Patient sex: F
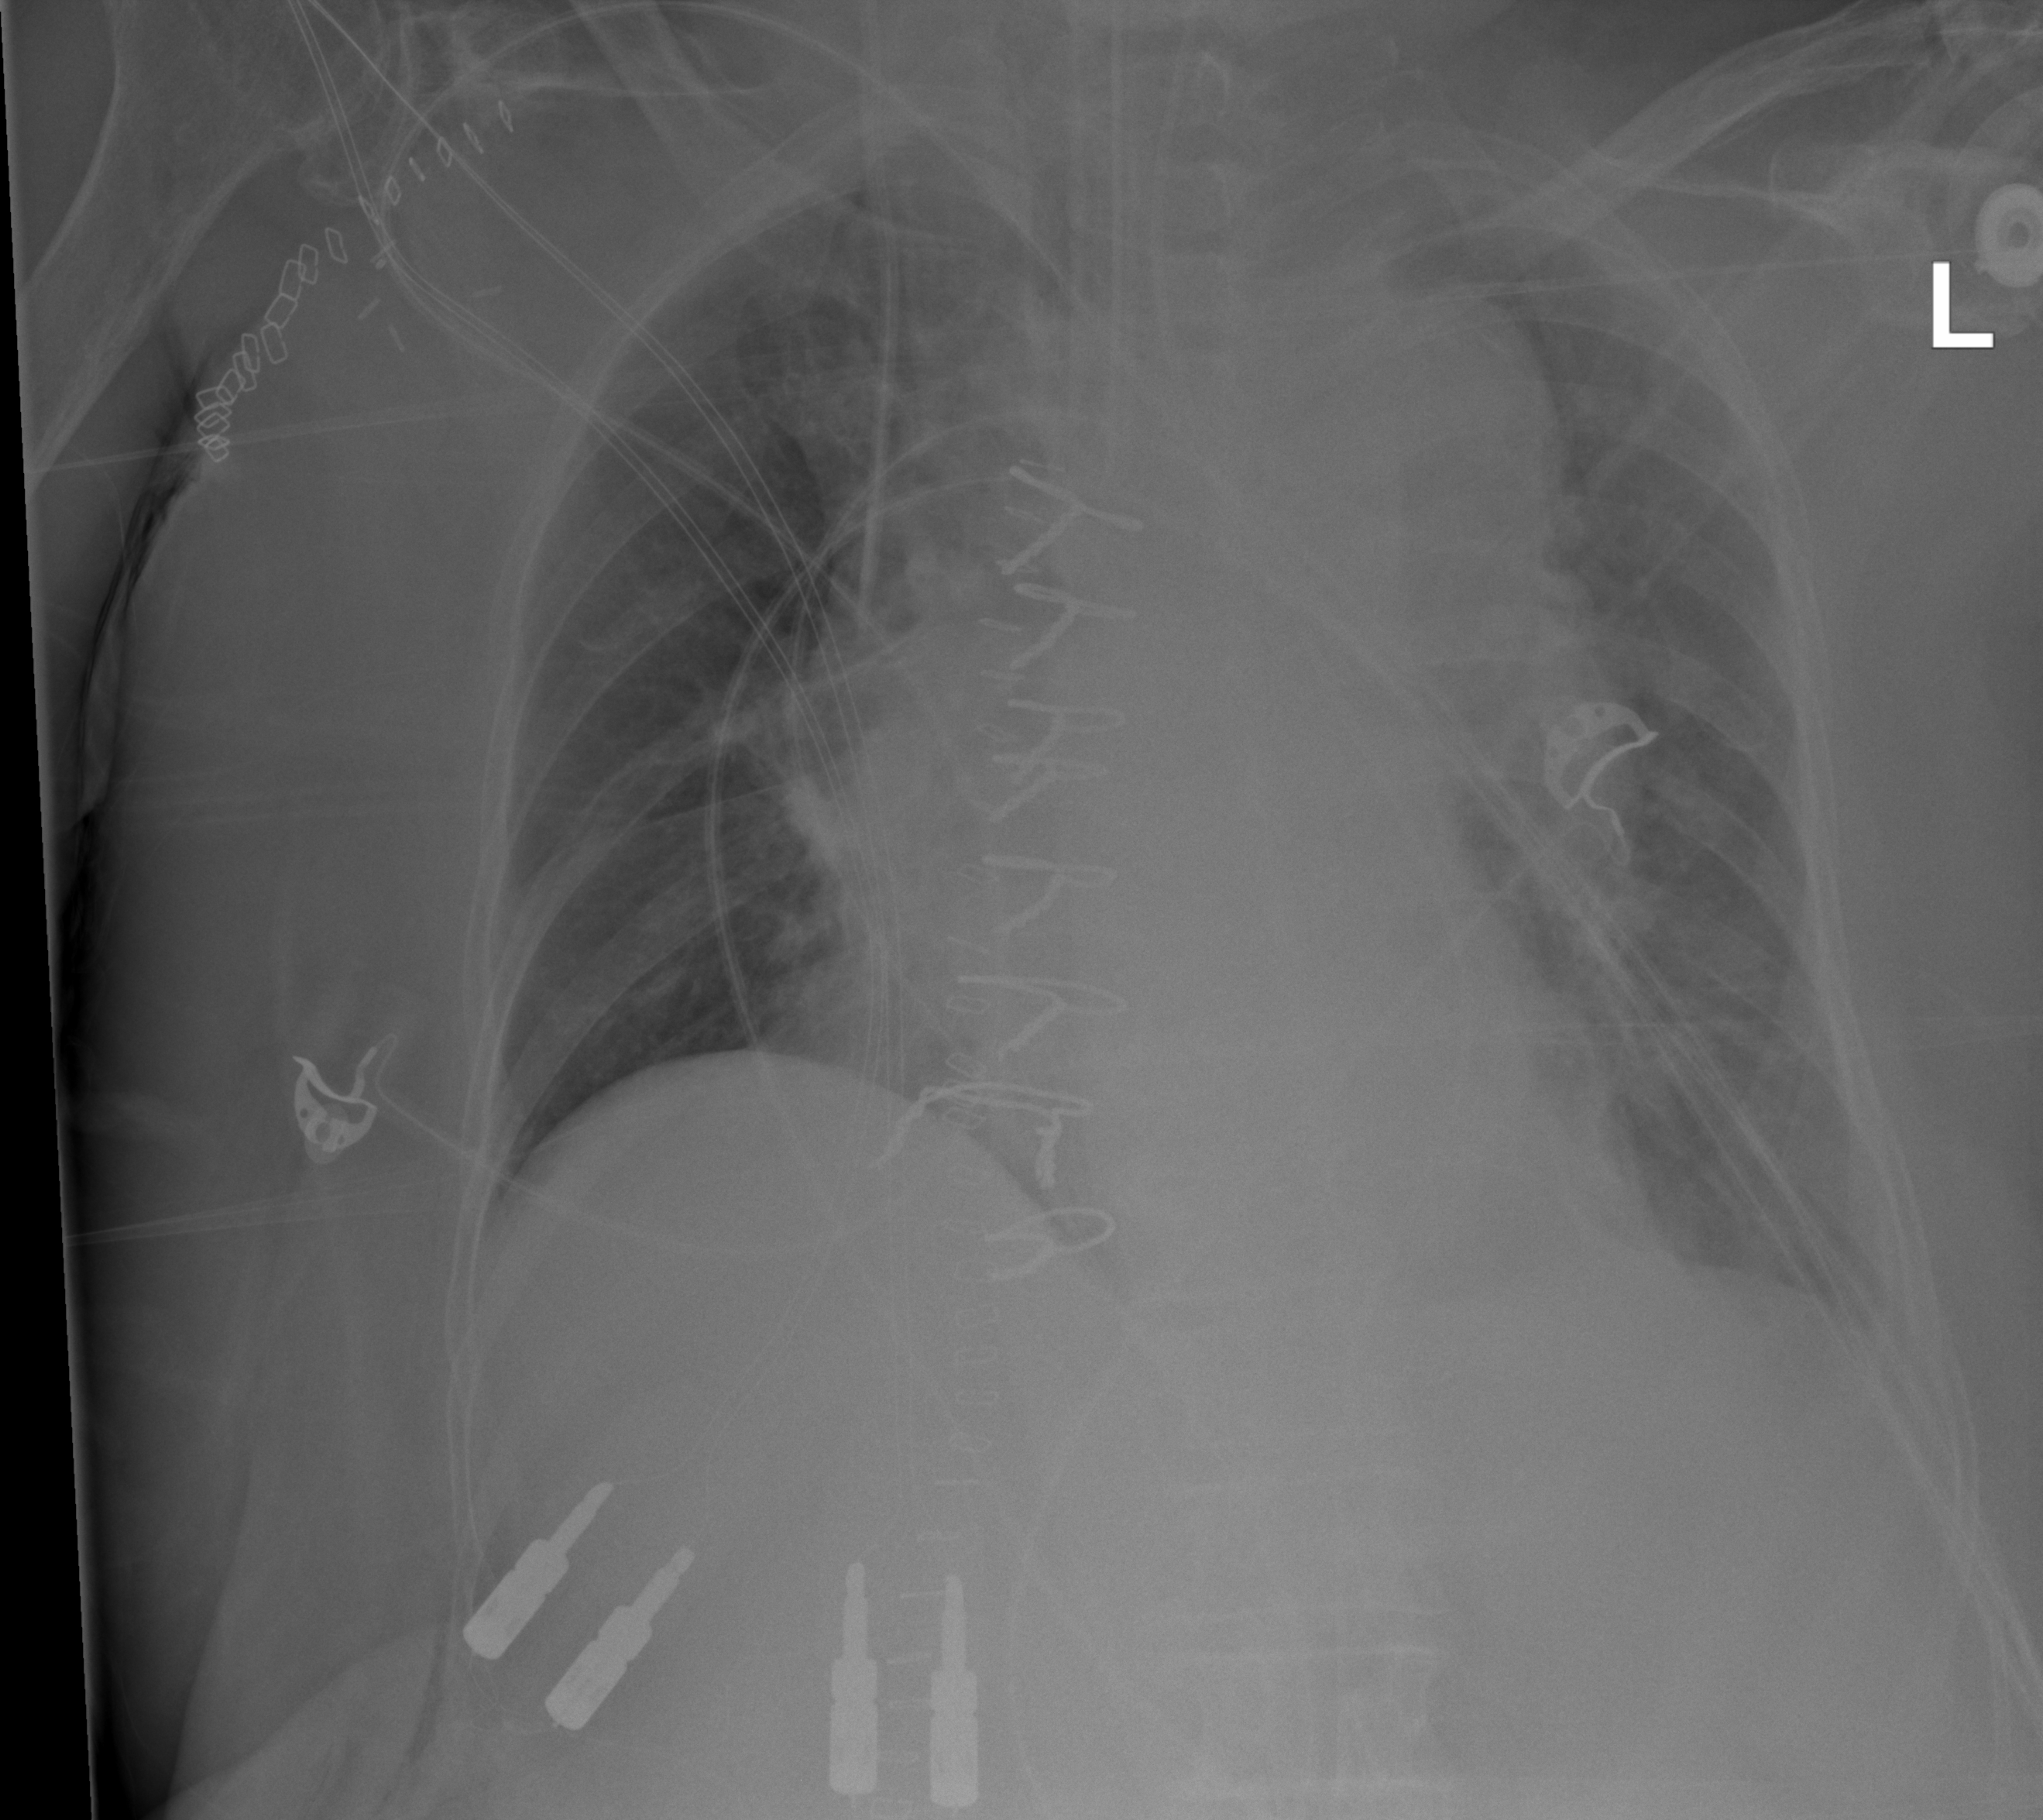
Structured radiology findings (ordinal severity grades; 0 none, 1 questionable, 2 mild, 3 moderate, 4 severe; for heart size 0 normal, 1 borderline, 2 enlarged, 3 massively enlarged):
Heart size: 2
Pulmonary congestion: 0
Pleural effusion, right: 0
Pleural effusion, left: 2
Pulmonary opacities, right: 0
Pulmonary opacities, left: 2
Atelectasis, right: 2
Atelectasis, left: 2